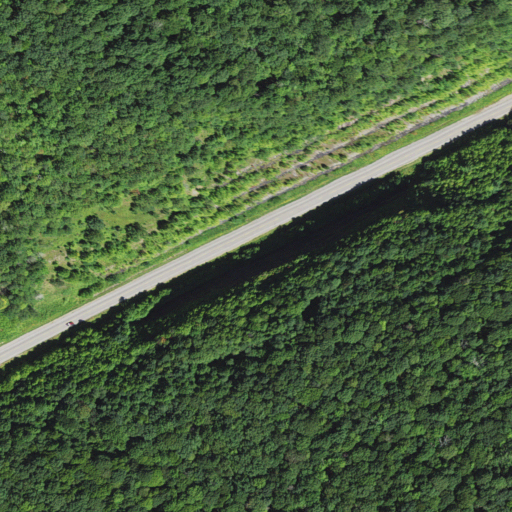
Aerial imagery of gap in North Carolina named Winding Stair Gap containing deciduous forest, low intensity development, mixed forest, open development, medium intensity development, and evergreen forest